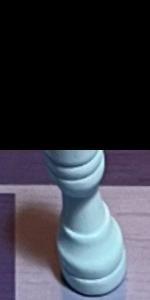
Label: Rook_White